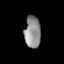
Tissue: lung
Cell type: Smooth muscle cells
Senescence score: 0.6066
Nuclear area (px): 499
Mean DAPI intensity: 143.403